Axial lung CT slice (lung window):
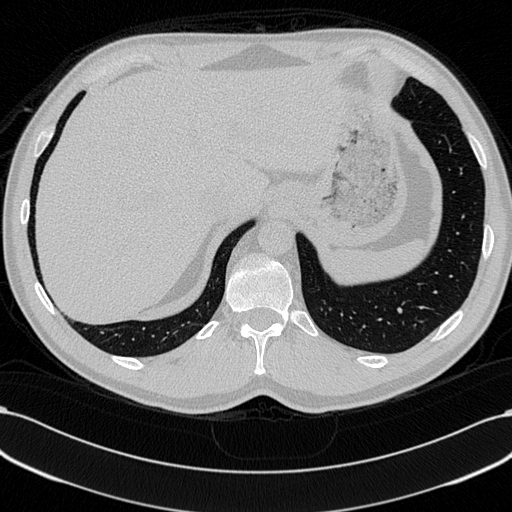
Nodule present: no